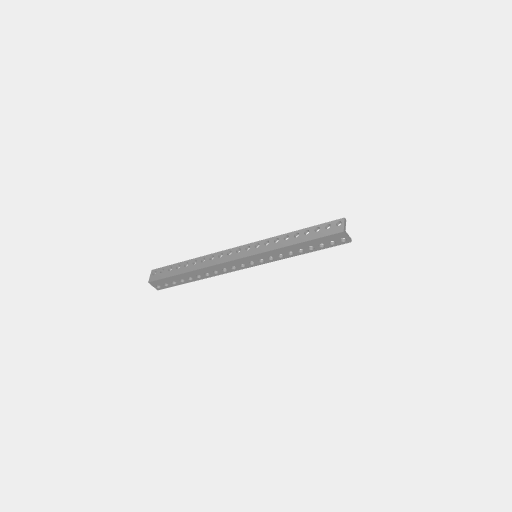
Part: LBeam21H